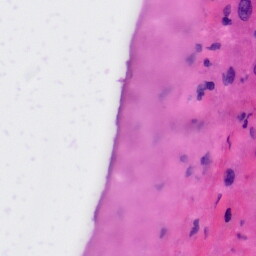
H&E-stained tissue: Liver